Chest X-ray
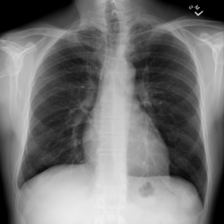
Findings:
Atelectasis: negative
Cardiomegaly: negative
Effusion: negative
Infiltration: positive
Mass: negative
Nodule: negative
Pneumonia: negative
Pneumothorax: negative
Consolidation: negative
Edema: negative
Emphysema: negative
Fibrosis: positive
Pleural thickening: negative
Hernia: negative